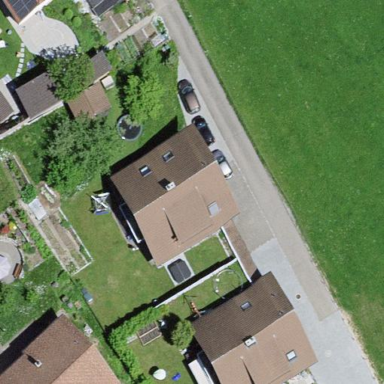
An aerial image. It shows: Simple and straightforward house.